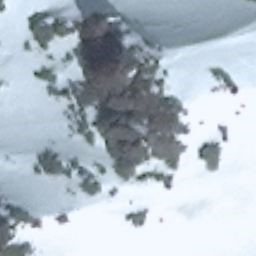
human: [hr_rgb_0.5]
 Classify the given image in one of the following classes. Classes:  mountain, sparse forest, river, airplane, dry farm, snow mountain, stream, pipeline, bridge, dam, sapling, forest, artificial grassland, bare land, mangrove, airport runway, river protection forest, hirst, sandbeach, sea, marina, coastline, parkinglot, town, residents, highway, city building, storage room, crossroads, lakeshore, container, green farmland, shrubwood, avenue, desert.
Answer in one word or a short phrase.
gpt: snow mountain